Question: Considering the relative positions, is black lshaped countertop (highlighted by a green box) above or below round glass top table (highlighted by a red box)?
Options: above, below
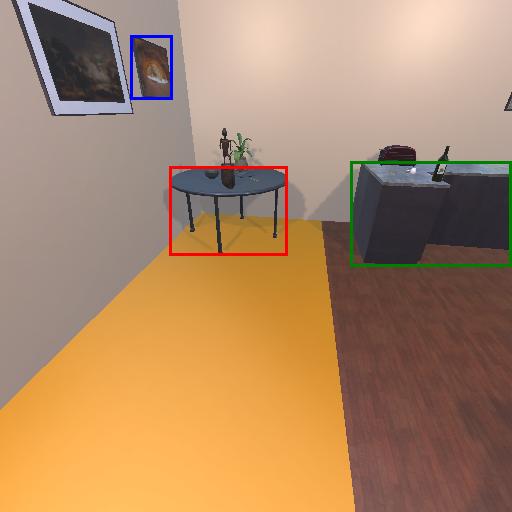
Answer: above